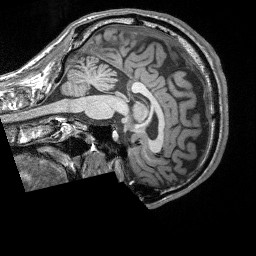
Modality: T1w
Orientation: sagittal
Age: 39
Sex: male
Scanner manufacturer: siemens
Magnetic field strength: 3 T
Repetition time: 1.9 s
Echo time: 0.00252 s